Question: I am looking for a way to Find and Replace text in a Word Document based on Data in Excel in excel
More specifically:
Column A = Text I want to find
Column B = Text I want to replace the found text with
I already know basic Find and Replace code in VBA, but I'm struggling to work out how to do it like this (Cross-application).
Can anyone help me?
Thanks :)
REQUESTED SCREENSHOT:

I've clipped a sample of my spreadsheet due to potentially sensitive information being displayed but this gives the jist.
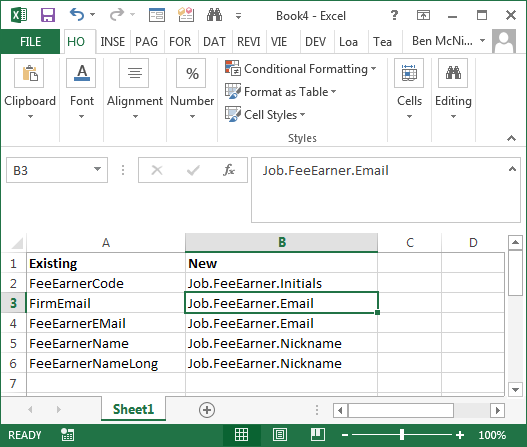
Answer: The following code needs the reference to the 'MS Word 14.0 Object Library' or whatever is the equivalent on your end. If you don't want early binding, it's up to you to convert it to late binding.
'''
Sub FindReplaceInWord()
Dim Wbk As Workbook: Set Wbk = ThisWorkbook
Dim Wrd As New Word.Application
Dim Dict As Object
Dim RefList As Range, RefElem As Range
Wrd.Visible = True
Dim WDoc As Document
Set WDoc = Wrd.Documents.Open("C:\xxx\Doc1.docx") 'Modify as necessary.
Set Dict = CreateObject("Scripting.Dictionary")
Set RefList = Wbk.Sheets("Sheet1").Range("A1:A3") 'Modify as necessary.
With Dict
For Each RefElem In RefList
If Not .Exists(RefElem) And Not IsEmpty(RefElem) Then
.Add RefElem.Value, RefElem.Offset(0, 1).Value
End If
Next RefElem
End With
For Each Key In Dict
With WDoc.Content.Find
.Execute FindText:=Key, ReplaceWith:=Dict(Key)
End With
Next Key
'Enable the following three if you want.
'WDoc.Save
'WDoc.Close
'Wrd.Quit
End Sub
'''
'Word Document (before running code)'

'Reference List in Excel'

'Word Document (after running code)'

Let us know if this helps.
For reference, the code doesn't have problems with your list. I think it's something else altogether. See my screenshot.

As you can see, using 'Debug.Print Key, Dict(Key)' shows it's safe. I have modified the code above to change something that might be causing this. :)